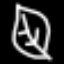
Label: leaf